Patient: sex M, age 52
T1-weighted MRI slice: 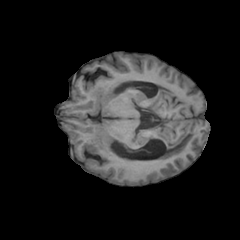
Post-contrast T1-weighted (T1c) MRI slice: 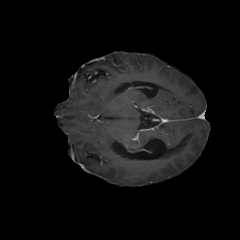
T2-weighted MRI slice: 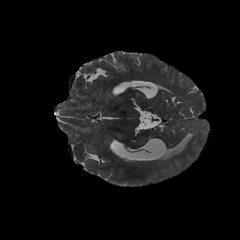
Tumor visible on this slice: no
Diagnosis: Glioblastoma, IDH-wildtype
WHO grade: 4